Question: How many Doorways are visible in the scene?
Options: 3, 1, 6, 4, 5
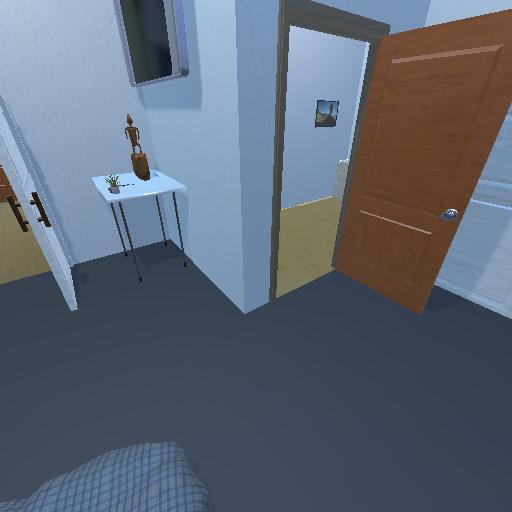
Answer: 3